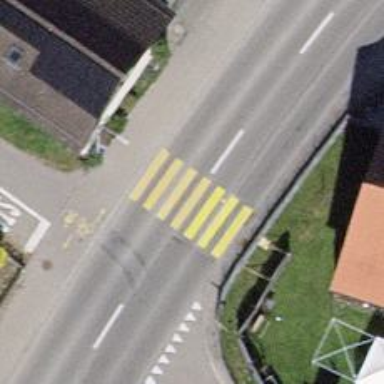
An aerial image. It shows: Uncontrolled crossing on the road.